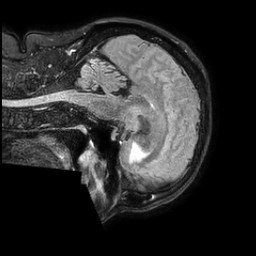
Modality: FLAIR
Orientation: sagittal
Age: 66
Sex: male
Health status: ill
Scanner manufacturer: philips
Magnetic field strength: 3 T
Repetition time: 4.8 s
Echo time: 0.34 s